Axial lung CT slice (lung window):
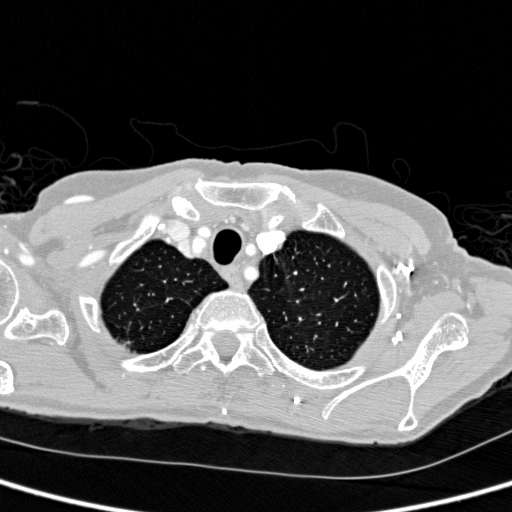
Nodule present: no